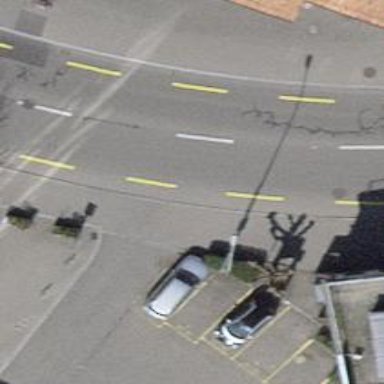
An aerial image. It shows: Unmarked crossing with traffic calming table.